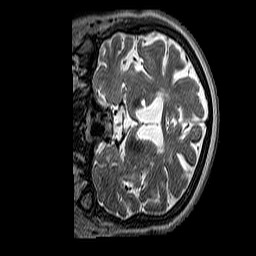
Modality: T2w
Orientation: coronal
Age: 50
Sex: female
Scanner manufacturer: siemens
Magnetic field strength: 3 T
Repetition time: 3.2 s
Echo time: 0.212 s